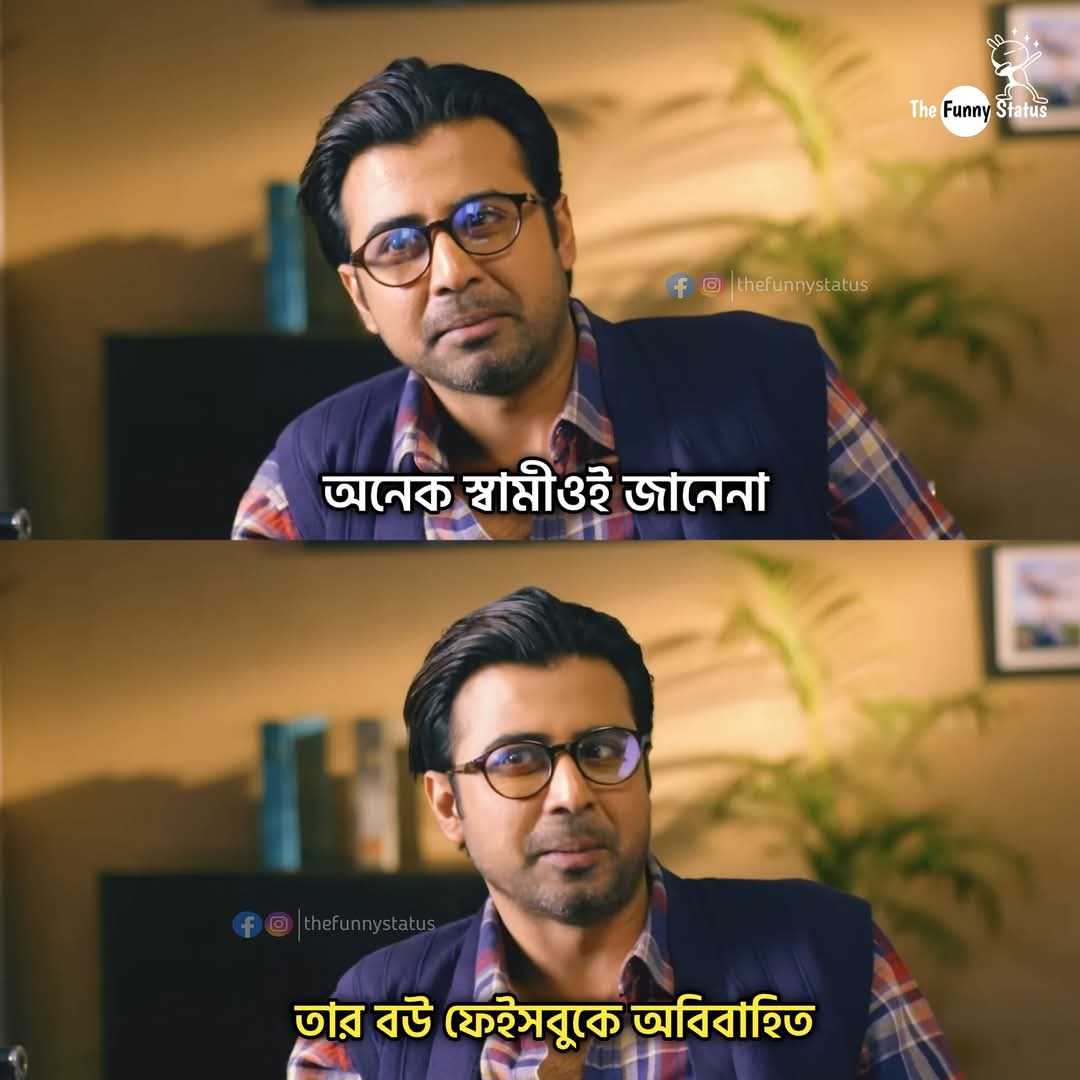
Text: অনেক স্বামীওই জানেনা
তার বউ ফেইসবুকে অবিবাহিত
Label: Non Hate